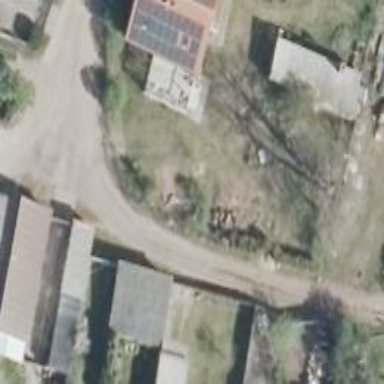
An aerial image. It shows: Residential road with compacted surface.